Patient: sex M, age 66
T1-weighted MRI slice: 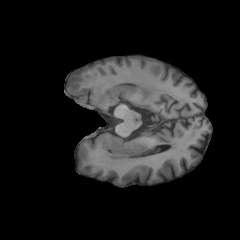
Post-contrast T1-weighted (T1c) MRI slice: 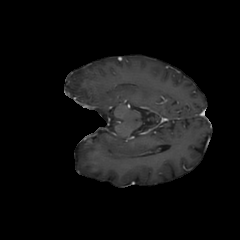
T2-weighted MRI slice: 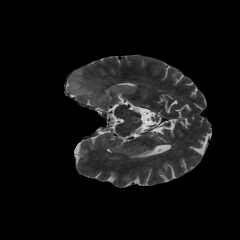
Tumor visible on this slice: yes
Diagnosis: Astrocytoma, IDH-wildtype
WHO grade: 2